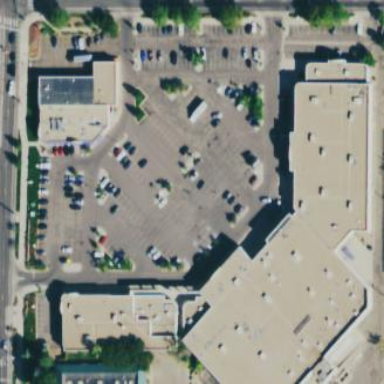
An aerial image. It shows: Retail building.